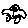
Label: car